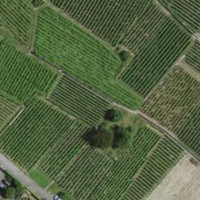
EUNIS habitat code: 40
Species observed at this site:
Aegopodium podagraria